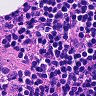
Metastatic tissue present: no